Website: walmart
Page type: customer-info-address
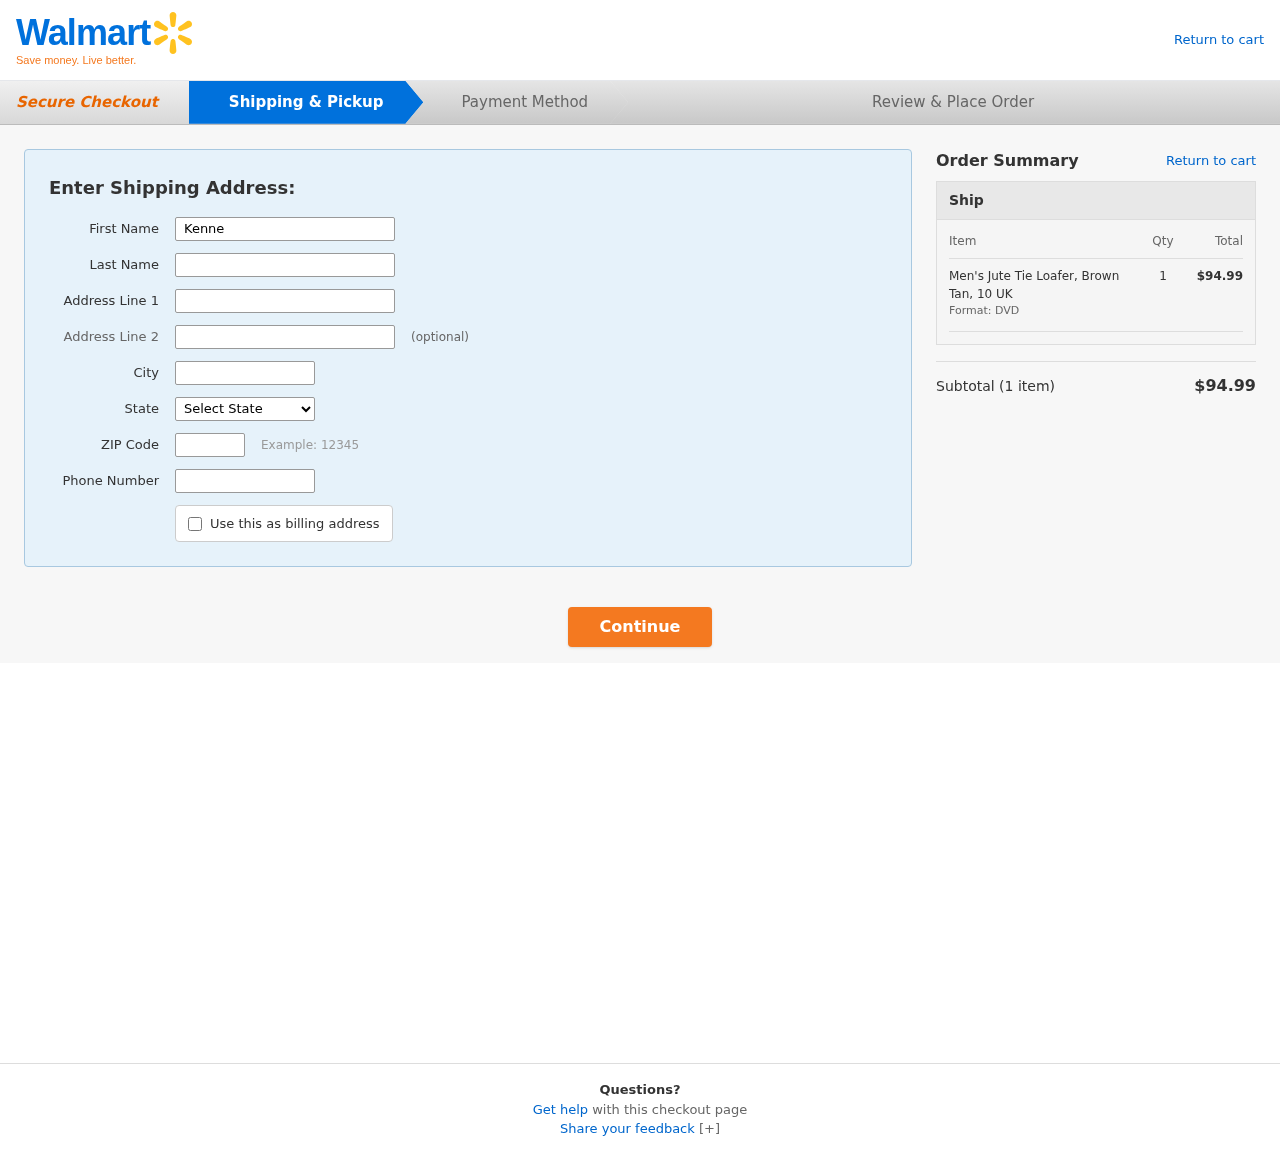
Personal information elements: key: PII_CITY
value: New Larryfurt
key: PII_FIRSTNAME
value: Kenneth
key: PII_LASTNAME
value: Rogers
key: PII_PHONE
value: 8959390084
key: PII_POSTCODE
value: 43402
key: PII_STATE
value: Alaska
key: PII_STREET
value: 56755 Leon Hollow
Product elements: key: PRODUCT1_NAME
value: Men's Jute Tie Loafer, Brown Tan, 10 UK
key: PRODUCT1_QUANTITY
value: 1
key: PRODUCT1_LINE_TOTAL
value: $94.99
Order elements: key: ORDER_NUM_ITEMS
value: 1
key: ORDER_SUBTOTAL
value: $94.99